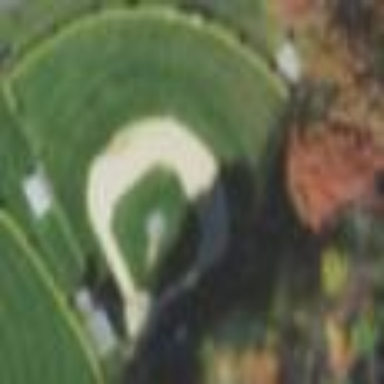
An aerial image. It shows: Baseball pitch for leisure and sports activities.